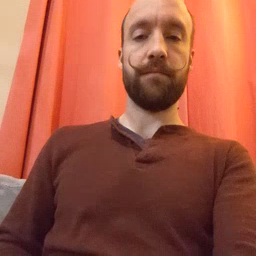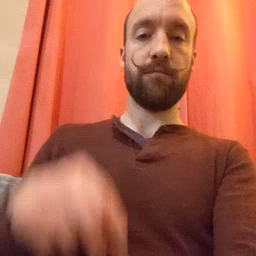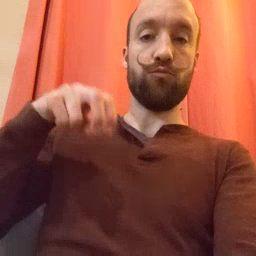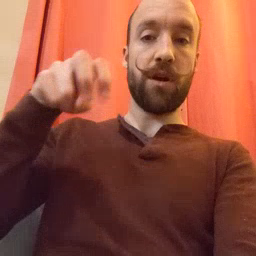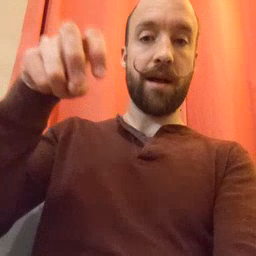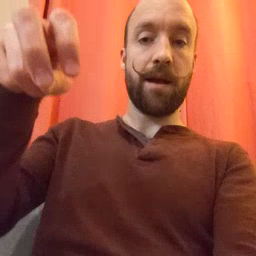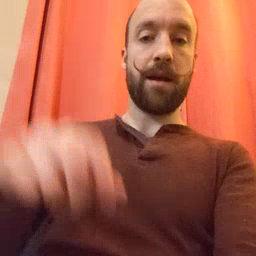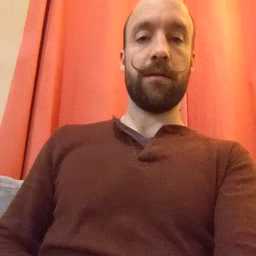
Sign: ride